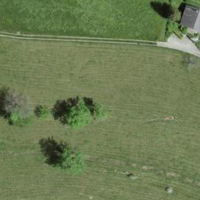
EUNIS habitat code: 24
Species observed at this site:
Fagus sylvatica